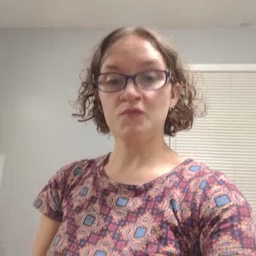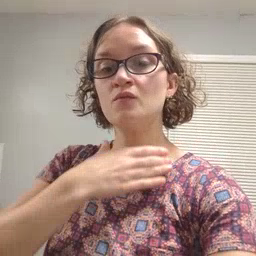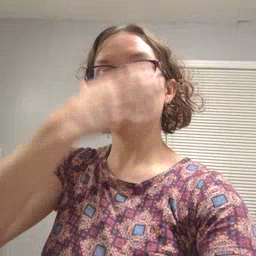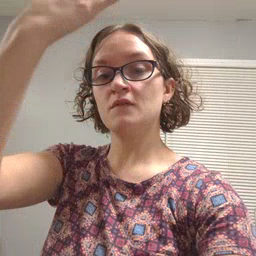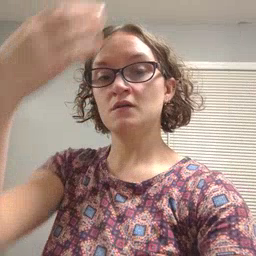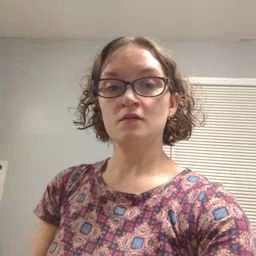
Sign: giraffe